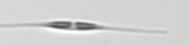
Label: Cylindrotheca